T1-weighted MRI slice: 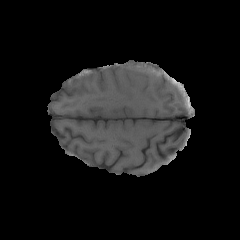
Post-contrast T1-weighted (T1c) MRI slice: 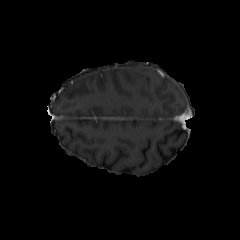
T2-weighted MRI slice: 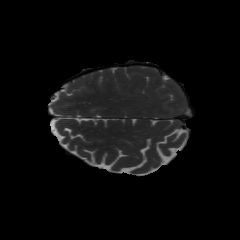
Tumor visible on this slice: no